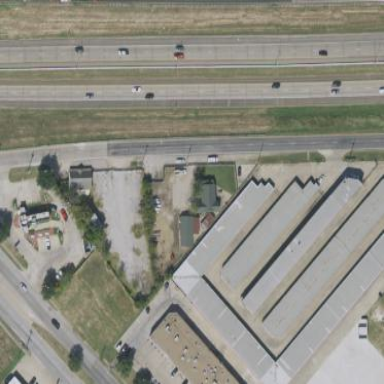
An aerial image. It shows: Warehouse.